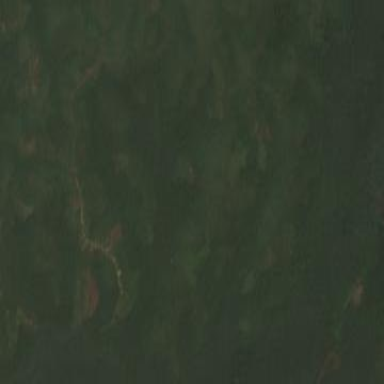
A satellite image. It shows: Orchard filled with oil palms. The main crop is palm.